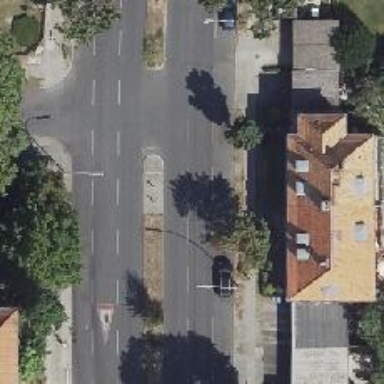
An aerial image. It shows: Unmarked footway crossing with pedestrian island.